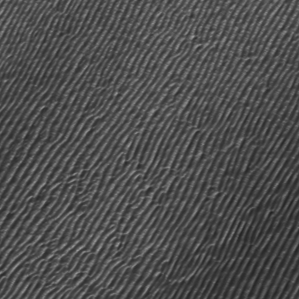
Label: frost